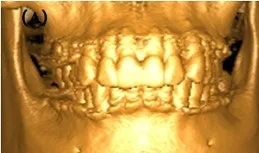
3D image of III-2.
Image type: medical_photograph (oral_photograph)